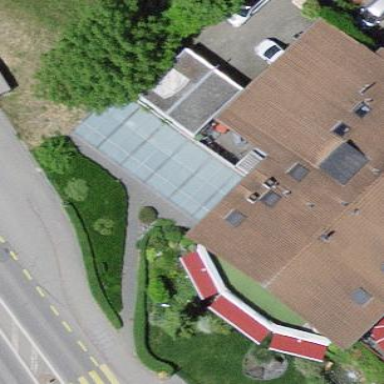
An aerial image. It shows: View of roof of building.